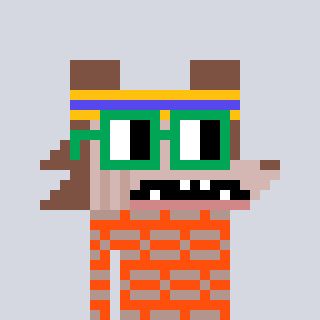
a pixel art character with square green glasses, a werewolf-shaped head and a orange-colored body on a cool background